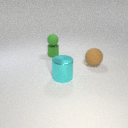
small green metal cylinder below small green rubber sphere